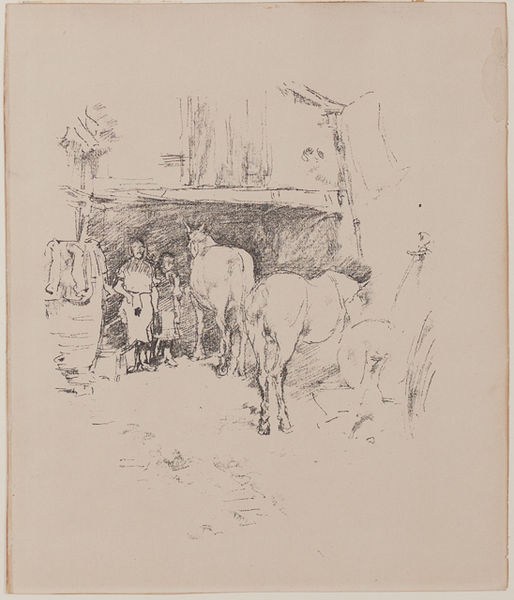
Titel: The Smith
Künstler: James Abbott McNeill Whistler
Standort: Amherst (Massachusetts, USA)
Institution: Mead Art Museum, Amherst College
Schlagwörter: men, people, white, black, lady, painting, woman, picture, sheet, frau, horses, man, drawing, paper, black and white, shadow, animals, sketch, couple, pen, mann, clothes, pencil, apron, farm, farmer, horse, shack, stable, charcoal, simple, farmers, faded, barn, five, pferd, unfinished, stall, shed, balck, scetch, mulch, ranch, strich, jacke, scheune, heustadt, skatch, rancher